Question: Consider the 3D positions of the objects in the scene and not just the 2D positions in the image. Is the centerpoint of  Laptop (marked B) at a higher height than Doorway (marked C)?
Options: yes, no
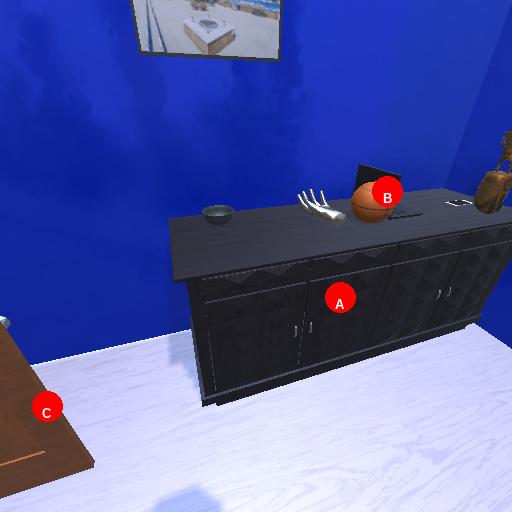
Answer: yes